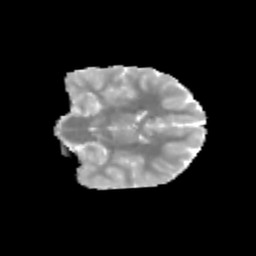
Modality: MD
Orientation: coronal
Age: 11
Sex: female
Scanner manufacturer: siemens
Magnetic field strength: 3 T
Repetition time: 3.8 s
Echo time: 0.07 s